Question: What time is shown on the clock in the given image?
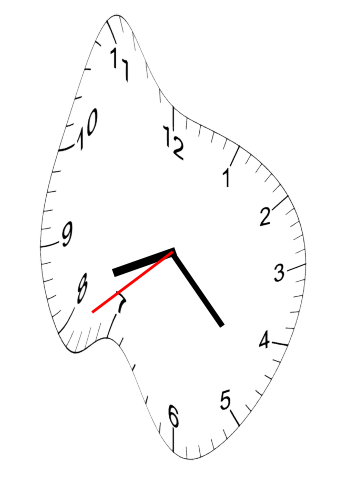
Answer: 08:22:39